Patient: sex F, age 43
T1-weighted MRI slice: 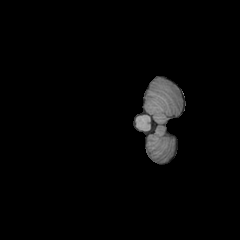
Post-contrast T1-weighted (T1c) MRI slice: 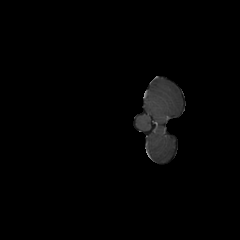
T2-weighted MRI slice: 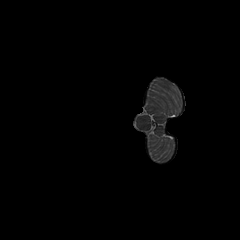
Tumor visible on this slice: no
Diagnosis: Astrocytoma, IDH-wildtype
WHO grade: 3